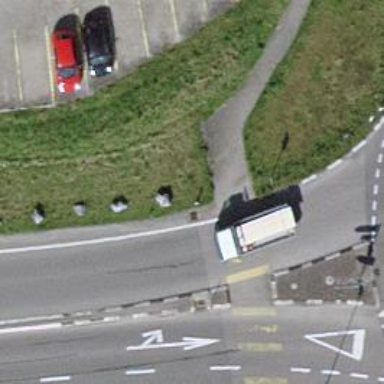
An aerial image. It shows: Uncontrolled zebra crossing on the road.